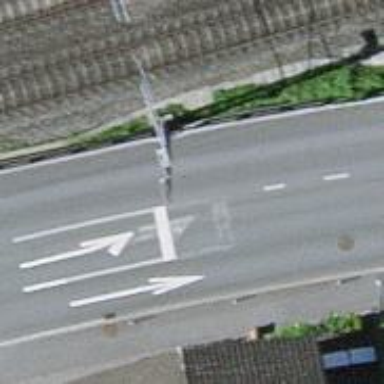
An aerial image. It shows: Primary road with asphalt surface.